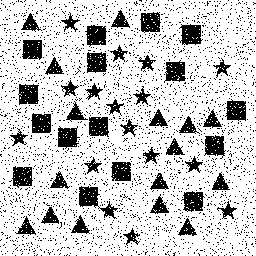
Squares: 16
Triangles: 16
Stars: 16
Total shapes: 48